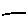
Label: line